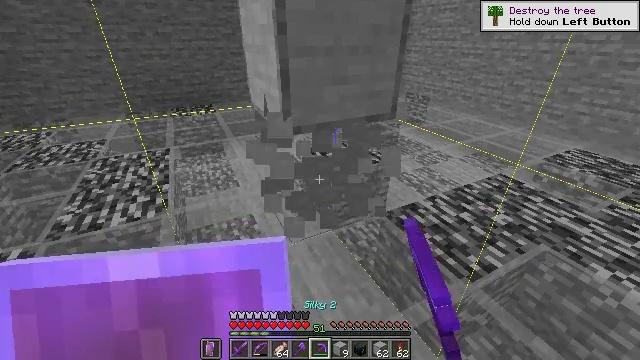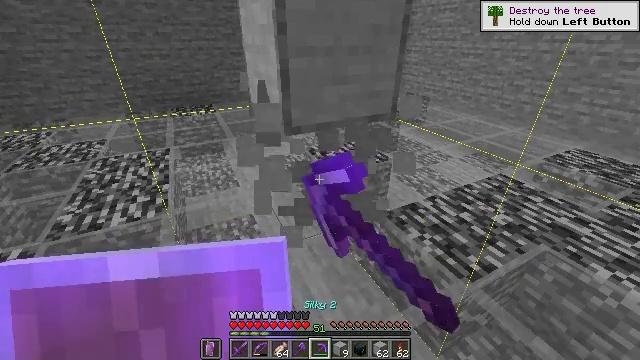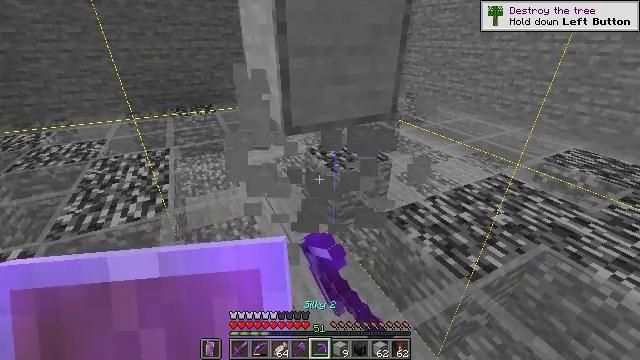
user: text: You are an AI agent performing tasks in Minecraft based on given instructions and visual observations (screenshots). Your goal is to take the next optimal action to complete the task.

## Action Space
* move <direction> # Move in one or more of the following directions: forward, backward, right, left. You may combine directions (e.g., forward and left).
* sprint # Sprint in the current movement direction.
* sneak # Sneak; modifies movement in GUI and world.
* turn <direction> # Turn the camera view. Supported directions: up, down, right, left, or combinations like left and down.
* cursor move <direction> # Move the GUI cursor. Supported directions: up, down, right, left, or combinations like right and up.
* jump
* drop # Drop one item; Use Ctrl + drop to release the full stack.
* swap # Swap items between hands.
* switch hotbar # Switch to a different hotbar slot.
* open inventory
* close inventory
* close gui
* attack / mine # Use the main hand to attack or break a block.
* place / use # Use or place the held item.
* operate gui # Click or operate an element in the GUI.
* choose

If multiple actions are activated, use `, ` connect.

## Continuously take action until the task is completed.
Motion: motion action
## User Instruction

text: Get smooth stone for building.
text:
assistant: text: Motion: no_op
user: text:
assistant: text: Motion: no_op
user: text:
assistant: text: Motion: no_op